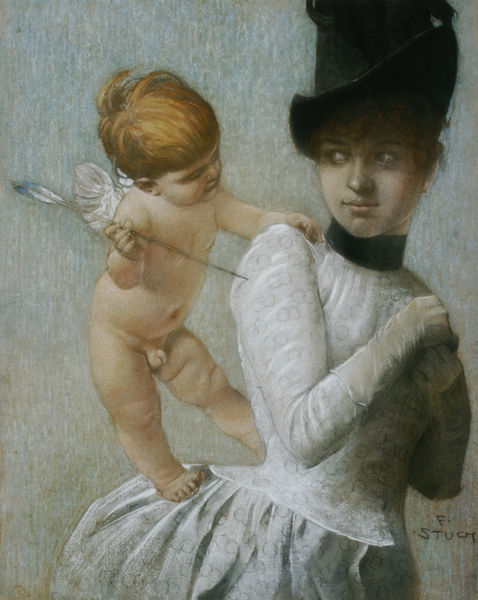
Titel: Dame mit Amor
Künstler: Franz von Stuck
Standort: München
Institution: Privatsammlung
Schlagwörter: akt, blau, feder, flügel, gemälde, hand, haut, nackt, schatten, weiß, wunde, mädchen, braun, frau, grau, haar, handschuh, handschuhe, hell, hintergrund, hut, kleid, kreide, licht, mund, nase, ohr, pastell, schwarz, ölbild, blick, dame, rot, malerei, muster, rock, symbolismus, zylinder, blond, jacke, jung, wand, arm, arme, augen, band, falten, gesicht, halten, kragen, mensch, samt, spitze, stehen, bildnis, hals, halskrause, hände, porträt, signatur, öl, auge, gold, haare, kostüm, stoff, adel, kind, augenbrauen, lippen, locke, locken, puffärmel, rosa, schulter, seide, engel, putte, putto, lächeln, taille, liebe, halsband, baby, dick, falte, jugendstil, um 1900, stuck, nabel, junge, augenbraue, bauchnabel, knie, fein, skepsis, oberarm, kelid, fleisch, penis, knabe, ringe, kreise, bürgertum, treffen, allegorie, krause, franz, österreich, aigen, verliebt, rotblond, hüfte, eros, korsett, adlige, speer, golden, amor, niedlich, pfeil, franz von stuck, vertieft, stechen, cupido, franz stuck, getroffen, armor, stuch, and, coule de paris, schösschen, pastel, rückblick, keid, hochgeschlossen, noli me tangere, von stuck, verwunden, augenaufschlag, liebesgott, haarschopf, allergorie, halsbabnd, pieks, pieksen, prüderie, verliebtheit, hüft, bame, schaut, pfeik, trifft, hlasband, bitzel, f., jugenstik, blickt, elegang, f. stuck